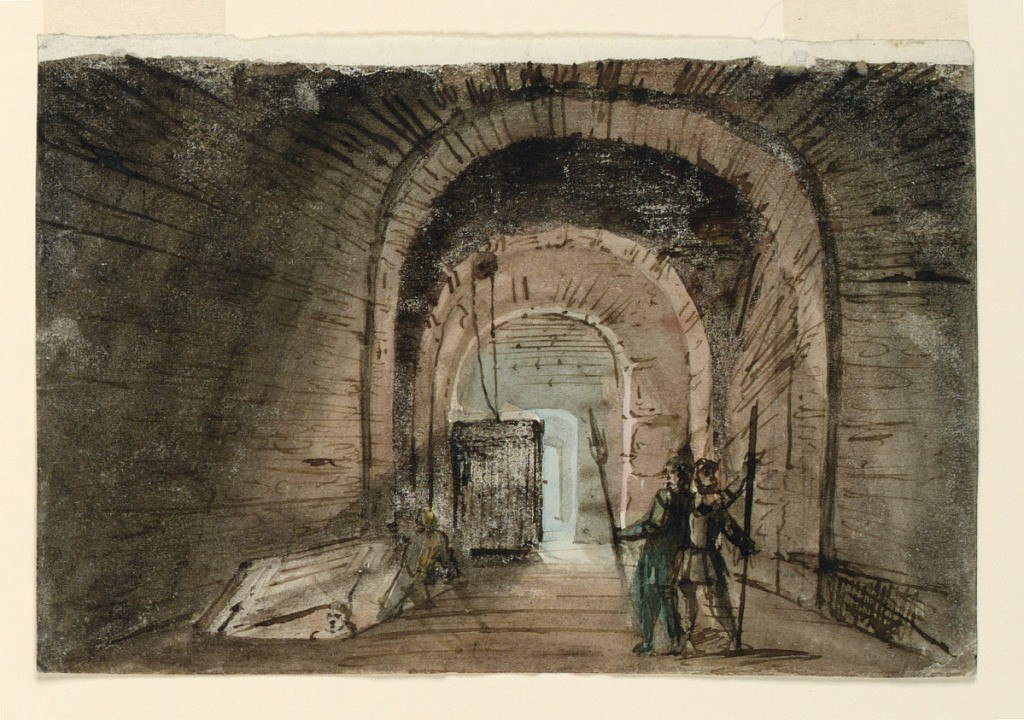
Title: Stage Design, Prison Interior
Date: early 19th century
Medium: Pen and bistre ink, brush and wash on paper
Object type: Drawing
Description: Horizontal rectangle. Entrance of prison with trapdoor. Two guards in foreground stand with large weapons, two figures descend into trapdoor.